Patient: sex M, age 25
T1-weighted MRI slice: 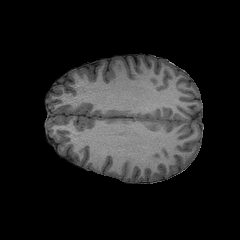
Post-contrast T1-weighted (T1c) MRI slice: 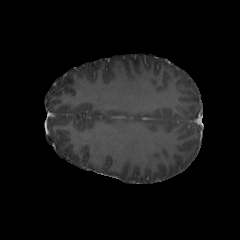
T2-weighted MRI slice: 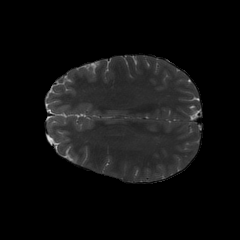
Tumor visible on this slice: no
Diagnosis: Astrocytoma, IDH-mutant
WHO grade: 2